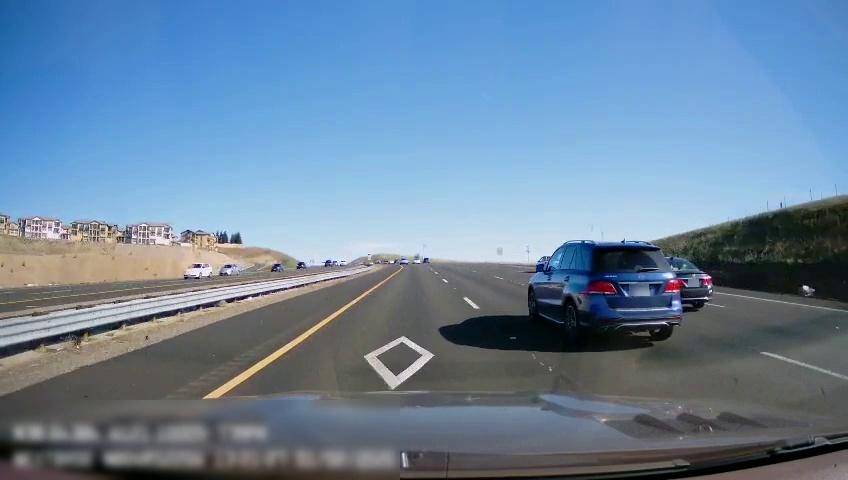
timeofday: Day
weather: Sunny
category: Drivable Space
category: Drivable Space
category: Vehicles | Car
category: Vehicles | Car
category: Vehicles | SUV
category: Vehicles | SUV
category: Vehicles | Car
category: Vehicles | Car
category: Lanes | Current Lane
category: Lanes | Current Lane
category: Lanes | Alternate Lane
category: Lanes | Alternate Lane
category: Lanes | Alternate Lane
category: Lanes | Opposite Lane
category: Lanes | Opposite Lane
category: Lanes | Opposite Lane